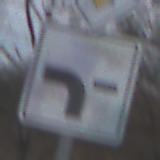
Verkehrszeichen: VerlaufVorfahrtsstrasse6
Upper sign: Vorfahrtsstrasse
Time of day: MorningAfternoon
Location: Outdoor (Suburban)
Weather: Overcast
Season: NotSpecified
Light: Natural